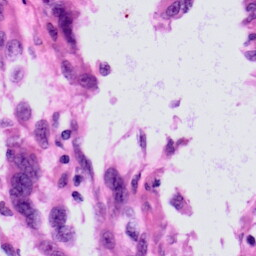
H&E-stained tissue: Skin